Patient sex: F
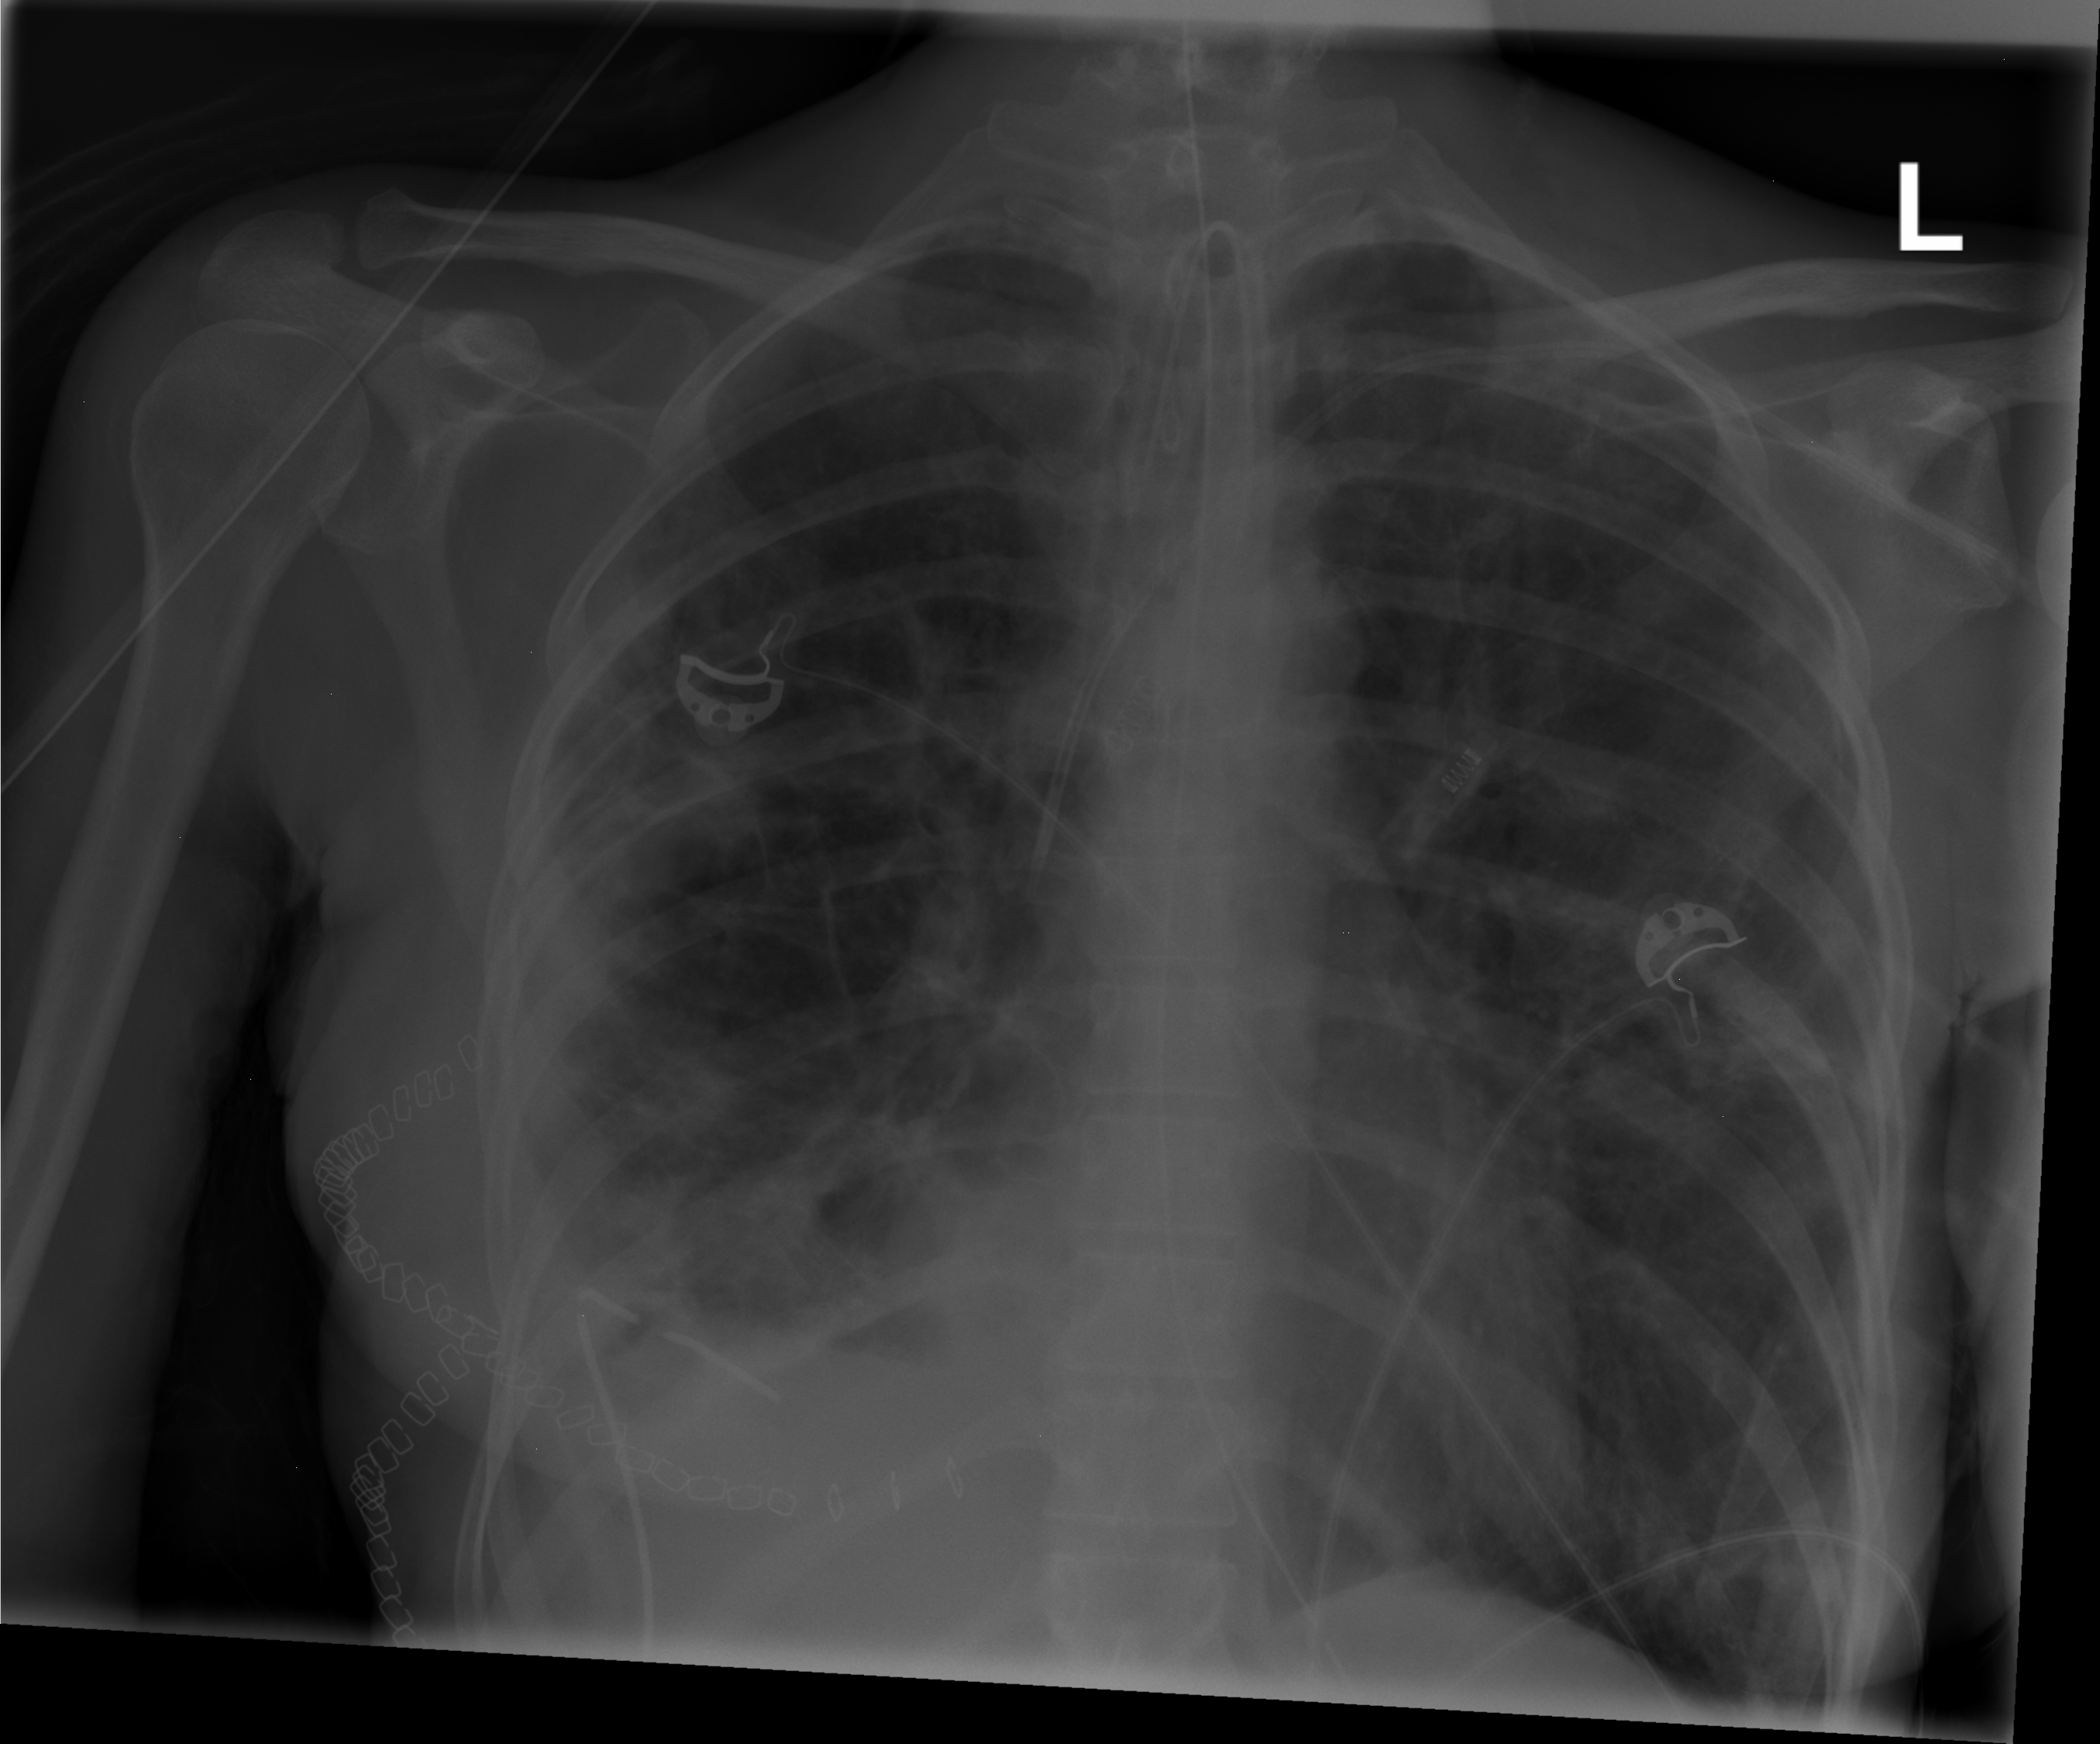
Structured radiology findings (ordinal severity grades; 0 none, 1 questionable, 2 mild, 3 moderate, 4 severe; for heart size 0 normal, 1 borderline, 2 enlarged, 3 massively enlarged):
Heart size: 0
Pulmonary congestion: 0
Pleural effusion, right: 3
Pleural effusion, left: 0
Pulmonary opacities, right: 3
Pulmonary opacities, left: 2
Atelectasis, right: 3
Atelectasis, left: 2